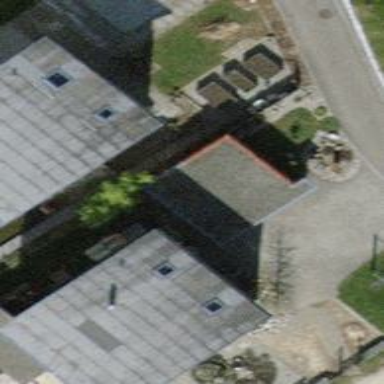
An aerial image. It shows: Garage building.